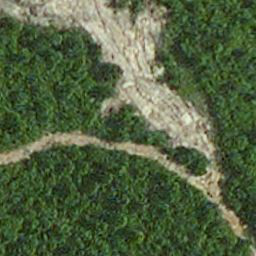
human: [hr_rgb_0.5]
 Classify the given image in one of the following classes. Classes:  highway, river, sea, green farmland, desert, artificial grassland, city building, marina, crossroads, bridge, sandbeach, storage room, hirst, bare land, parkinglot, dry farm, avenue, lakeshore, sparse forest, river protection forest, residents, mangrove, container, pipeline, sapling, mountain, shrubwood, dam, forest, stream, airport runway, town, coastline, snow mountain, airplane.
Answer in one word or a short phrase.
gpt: avenue